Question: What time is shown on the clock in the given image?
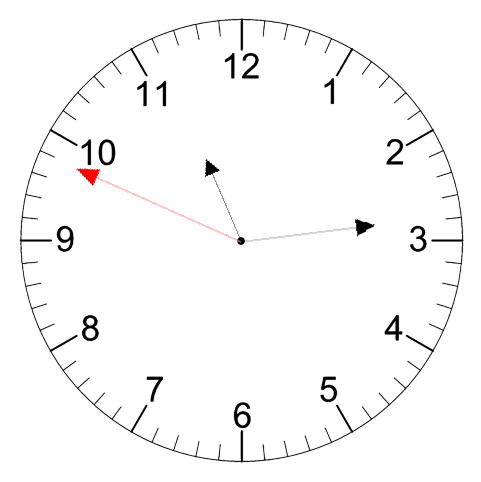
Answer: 11:13:49